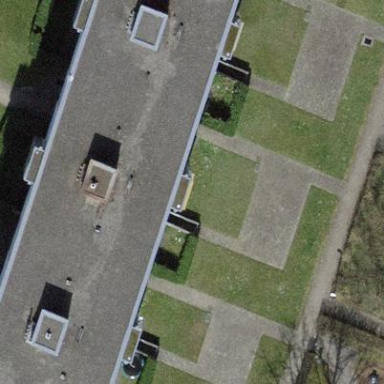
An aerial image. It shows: Residential building.